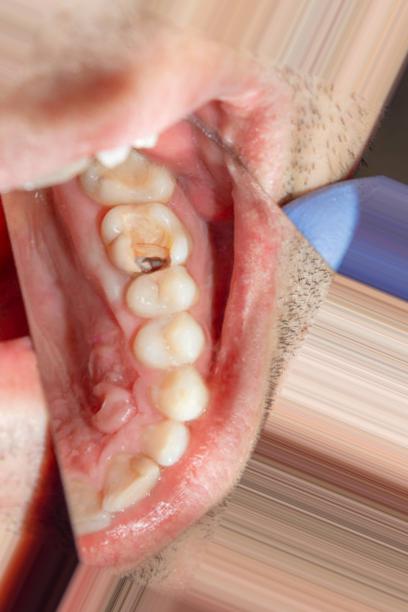
Condition: Caries